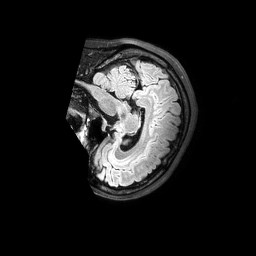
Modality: FLAIR
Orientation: sagittal
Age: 44
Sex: female
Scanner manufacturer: philips
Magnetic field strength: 3 T
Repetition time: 4.8 s
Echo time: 0.2803 s